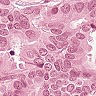
Metastatic tissue present: yes